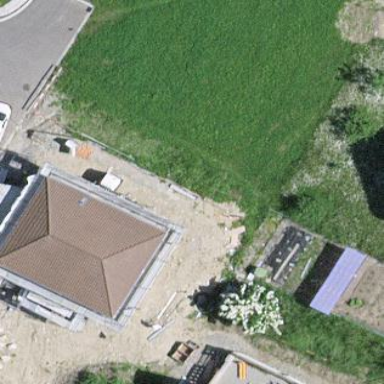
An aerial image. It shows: Building with hipped roof.